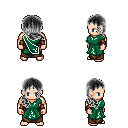
a pixel art fantasy rpg character, male body template, human, light skin, sash dress, robe skirt, gray right-swept hairstyle, cloth bracers, four views (front, back, left, right), 2x2 character sprite sheet, small pixel art, hard edges, no anti-aliasing